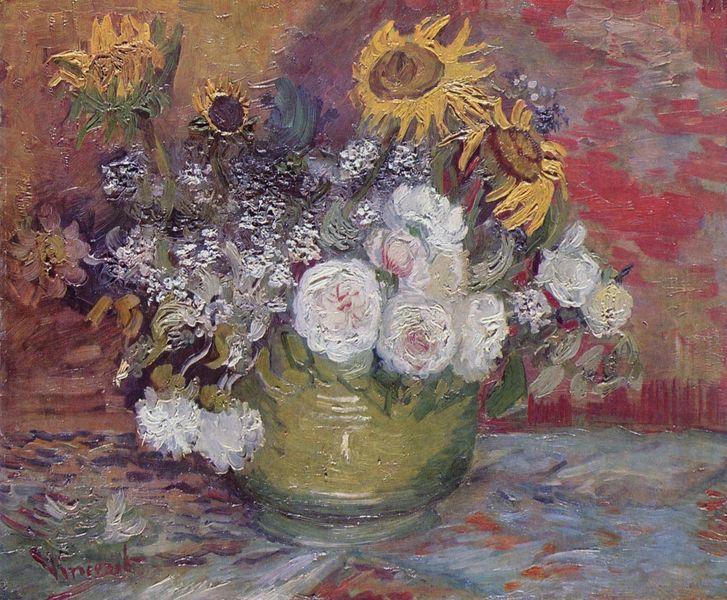
Titel: Stilleben mit Rosen und Sonnenblumen
Künstler: Vincent van Gogh
Standort: Mannheim
Institution: Kunsthalle
Schlagwörter: blau, blätter, gemälde, schatten, weiß, gelb, grün, impressionismus, ocker, blumen, braun, bunt, frankreich, grau, hell, hintergrund, licht, mitte, orange, renoir, schwarz, tisch, ölbild, blüten, rose, rosen, rot, tuch, malerei, muster, teppich, wand, schale, schüssel, signatur, öl, sonne, decke, rosa, schön, rund, keramik, krug, stilleben, stillleben, ton, vase, blumenkübel, blumentopf, kübel, topf, farbig, sommer, blumenvase, lila, violett, signiert, van gogh, bonnard, blue, coronation, oil, red, white, duktus, expressionism, green, painting, portrait, room, symbolism, table, tapete, wall, yellow, monet, glanz, floral, flowers, oil painting, picture, pink, brown, plant, pot, ölfarbe, gesteck, striche, flieder, blumenstrauss, strauß, blühen, blütenblätter, vanitas, gefäß, gogh, übergang, malen, tupfer, welk, vincent van gogh, verwelkt, pfingstrosen, flower, welken, background, nature, light, plants, bottich, nelken, drawing, eimer, decoration, texture, brush strokes, brushstroke, color, impressionism, post-impressionism, purple, gree, french, kleckse, gebrannt, bouquet, desk, rillen, vincent, blumenstück, roses, still life, sonnenblume, leaves, watercolor, art, colors, colours, flower pot, ground, pots, signature, artist, pastel, roe, lines, impressionist, beautiful, brush, blumenschale, blume, sunflower, canvas, colour, flow, paint, impasto, impressionistic, sonnenblumen, composition, pottery, still, round, whte, representative, strokes, bowl, ende 19. jahrhundert, lily, sunflowers, leafs, daisy, stillife, whit, lavender, hyazinthe, ywllow, mittte, schleierkraut, wellken, brushwork, pastell, blumenbildnis, oil on canvas, bucket, pinsl, clay, painterly, tempera, chrysanthemum, 1887, chrystants, chrystantemen, peony, tulips, feeling, acrylic, paintin, oils, daisies, sunglowers, petals, thick, seed, impast, peonies, vivid, die, asymetrie, dandelion, tureen, grüne vase, pinsek, wal, carnations, chrystantem, mammt, vinceant, carnation, van gough, acryli, bursh, wilted, fucking depressing flowers man, droop, bluebells, talbes, yellw, fflowers, flowervase, floweres, flowrs, pions, cjrysanthemum, old on canvas, geic